Interaction volume radius: 5 \u00c5
Interaction volume height: 10 \u00c5
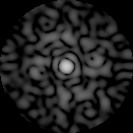
Disorder parameter: 0.824